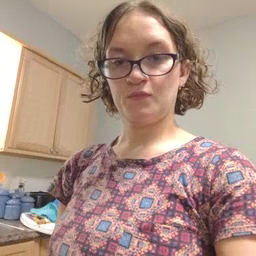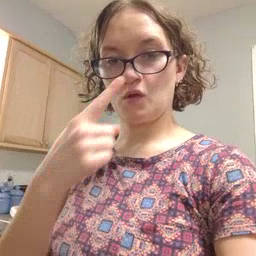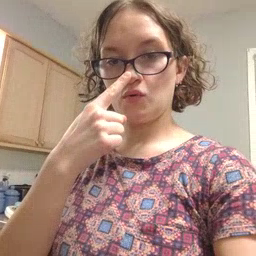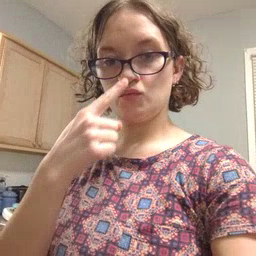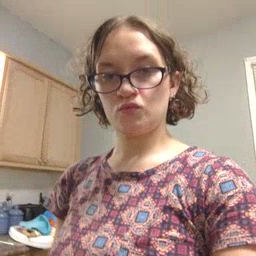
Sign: nose